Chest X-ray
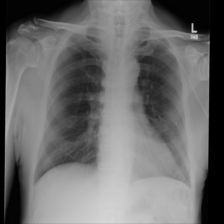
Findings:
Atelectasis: negative
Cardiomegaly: negative
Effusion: negative
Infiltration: negative
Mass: negative
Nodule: negative
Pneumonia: negative
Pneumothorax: negative
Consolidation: negative
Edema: negative
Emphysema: negative
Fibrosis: negative
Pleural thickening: negative
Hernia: negative